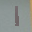
Label: 1